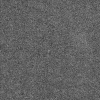
Atmospheric dust classification: dusty